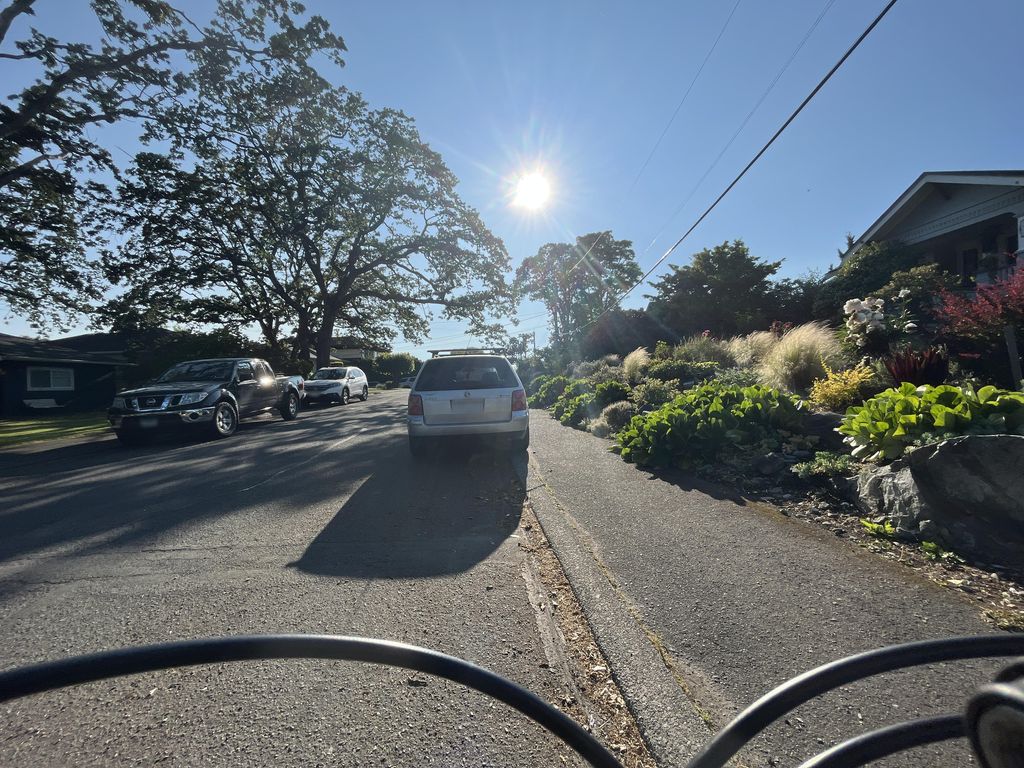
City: victoria